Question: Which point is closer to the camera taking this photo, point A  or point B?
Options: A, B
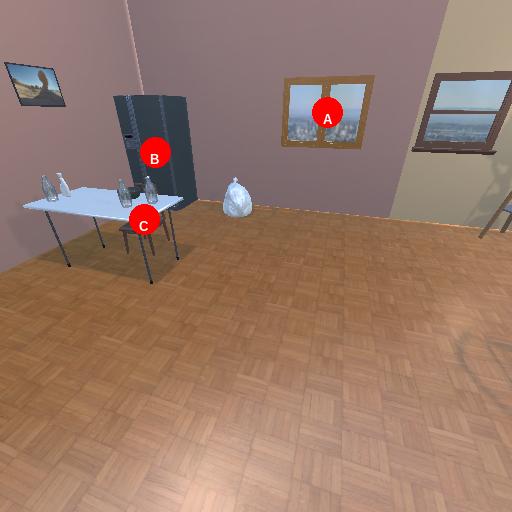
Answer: A